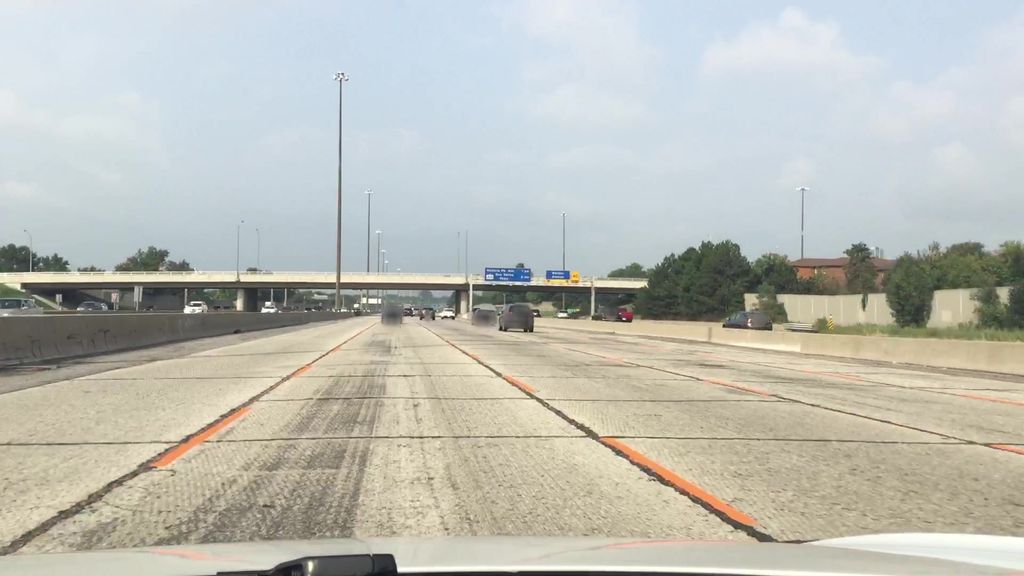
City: toronto